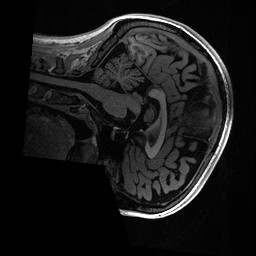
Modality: T1w
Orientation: sagittal
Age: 19
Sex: female
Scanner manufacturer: ge
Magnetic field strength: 3 T
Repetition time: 0.006952 s
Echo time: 0.00292 s